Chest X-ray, AP view. Patient: 50 years old, sex F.
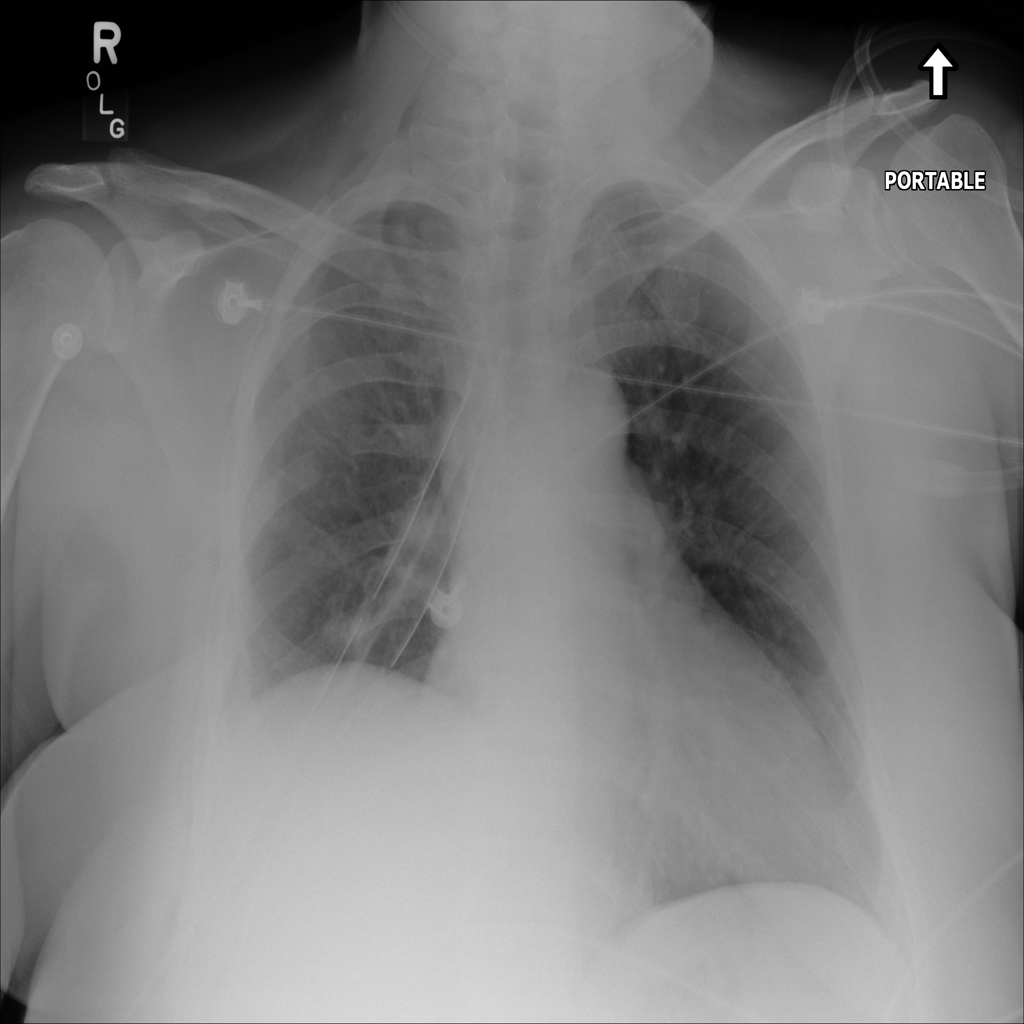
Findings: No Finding